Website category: auto
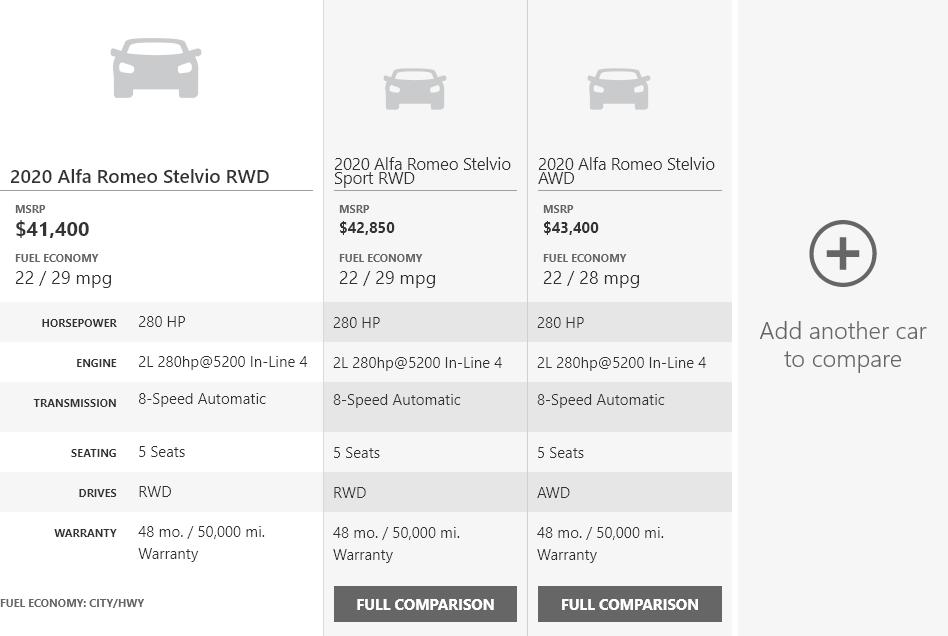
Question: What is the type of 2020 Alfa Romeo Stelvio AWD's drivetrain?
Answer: AWD

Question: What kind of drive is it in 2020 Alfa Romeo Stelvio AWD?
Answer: AWD

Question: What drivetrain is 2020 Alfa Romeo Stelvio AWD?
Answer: AWD

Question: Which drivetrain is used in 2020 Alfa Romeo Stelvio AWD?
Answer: AWD

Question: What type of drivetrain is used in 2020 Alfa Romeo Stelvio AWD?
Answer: AWD

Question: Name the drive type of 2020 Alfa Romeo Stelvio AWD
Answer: AWD

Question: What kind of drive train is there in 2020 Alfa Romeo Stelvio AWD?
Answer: AWD

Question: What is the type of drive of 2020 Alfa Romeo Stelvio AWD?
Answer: AWD

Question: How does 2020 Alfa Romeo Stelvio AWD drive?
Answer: AWD

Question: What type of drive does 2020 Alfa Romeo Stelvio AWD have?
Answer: AWD

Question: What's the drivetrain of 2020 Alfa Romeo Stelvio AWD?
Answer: AWD

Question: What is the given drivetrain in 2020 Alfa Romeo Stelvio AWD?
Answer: AWD

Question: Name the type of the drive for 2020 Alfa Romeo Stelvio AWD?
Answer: AWD

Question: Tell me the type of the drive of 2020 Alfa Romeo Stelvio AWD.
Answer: AWD

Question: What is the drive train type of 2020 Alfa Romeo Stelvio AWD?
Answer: AWD

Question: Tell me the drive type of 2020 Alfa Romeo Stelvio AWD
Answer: AWD

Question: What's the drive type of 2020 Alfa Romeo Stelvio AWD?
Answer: AWD

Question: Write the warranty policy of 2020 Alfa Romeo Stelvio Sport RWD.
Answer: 48 mo. / 50,000 mi. Warranty

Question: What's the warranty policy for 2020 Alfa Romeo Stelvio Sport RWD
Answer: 48 mo. / 50,000 mi. Warranty

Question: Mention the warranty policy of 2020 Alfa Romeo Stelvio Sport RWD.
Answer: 48 mo. / 50,000 mi. Warranty

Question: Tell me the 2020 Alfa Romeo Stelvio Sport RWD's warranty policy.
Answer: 48 mo. / 50,000 mi. Warranty